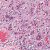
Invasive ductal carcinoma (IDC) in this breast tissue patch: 1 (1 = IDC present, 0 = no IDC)